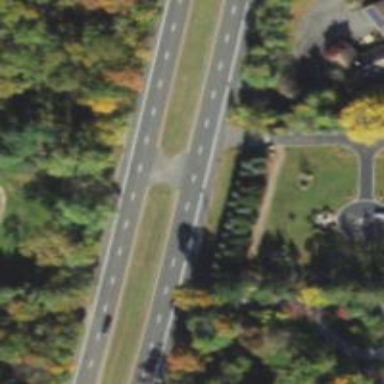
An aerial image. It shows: Trunk link highway.